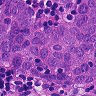
Metastatic tissue present: yes